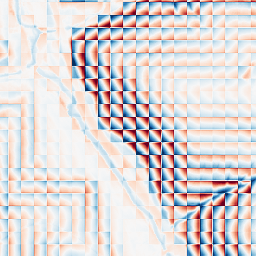
Category: wavelet
Decomposition family: wavelet_biorthogonal
Decomposition parameters: wavelet: bior1.3
level: 4
Upsampling method: lanczos
Upsampling parameters: scale: 8
Upsampling scale: 8